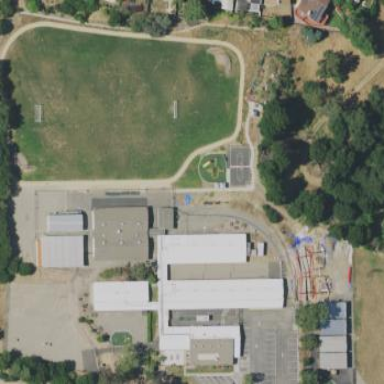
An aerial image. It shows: School.